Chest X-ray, PA view. Patient: 52 years old, sex F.
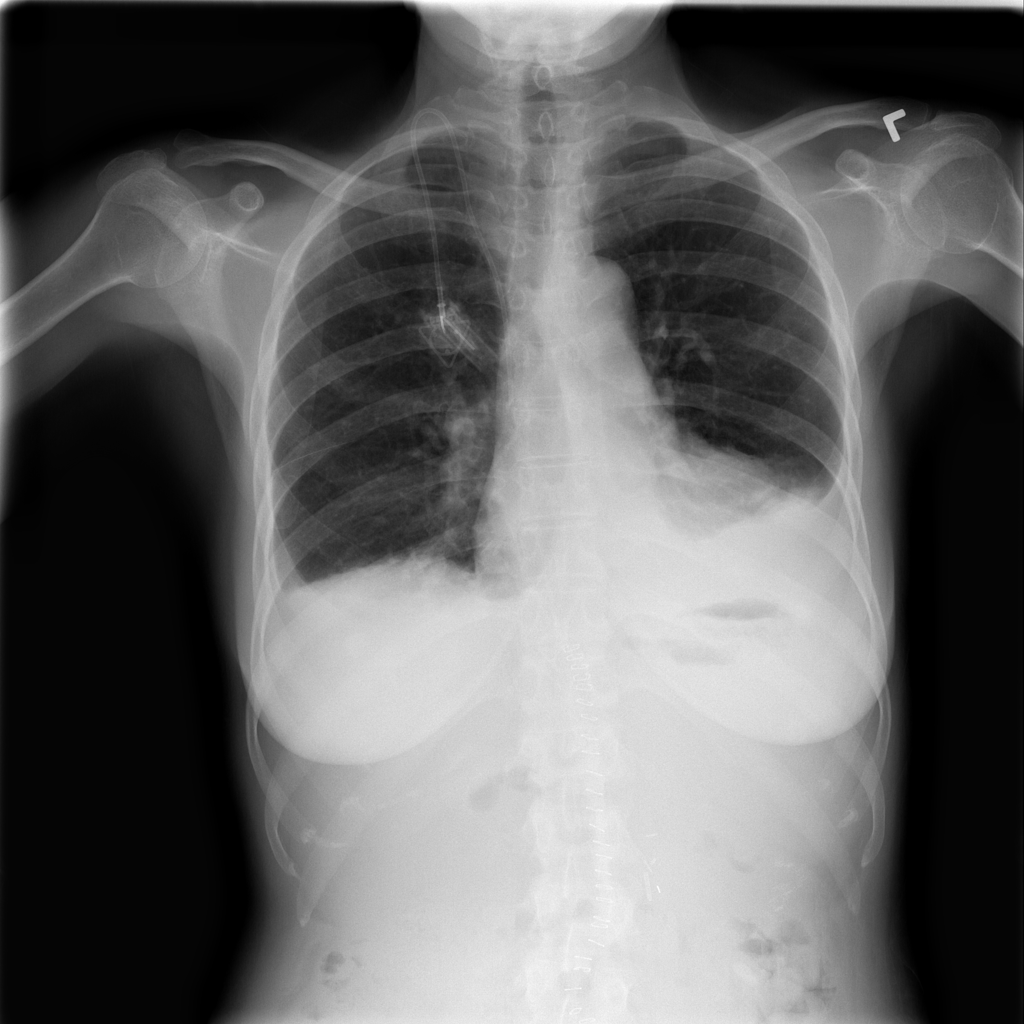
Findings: No Finding